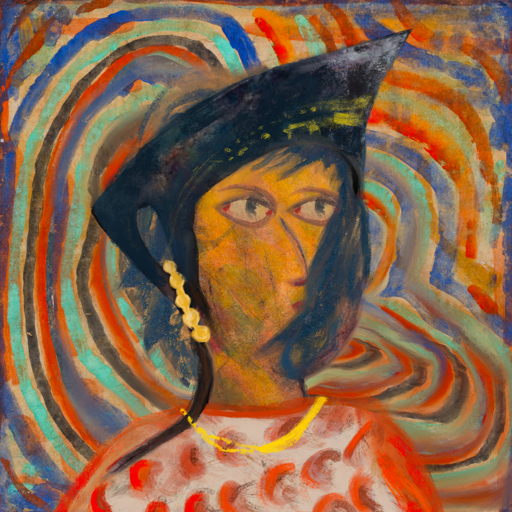
Background: Sisters, Head And Neck Side: Gypsy_Mother, Face Side: GypsyMother, Bust: Rupkatha, Hair Side: In_The_Sun, Head Accessory: Irani, Second Necklace: Blank, Necklace: Irani_1, Baby: Blank